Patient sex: M
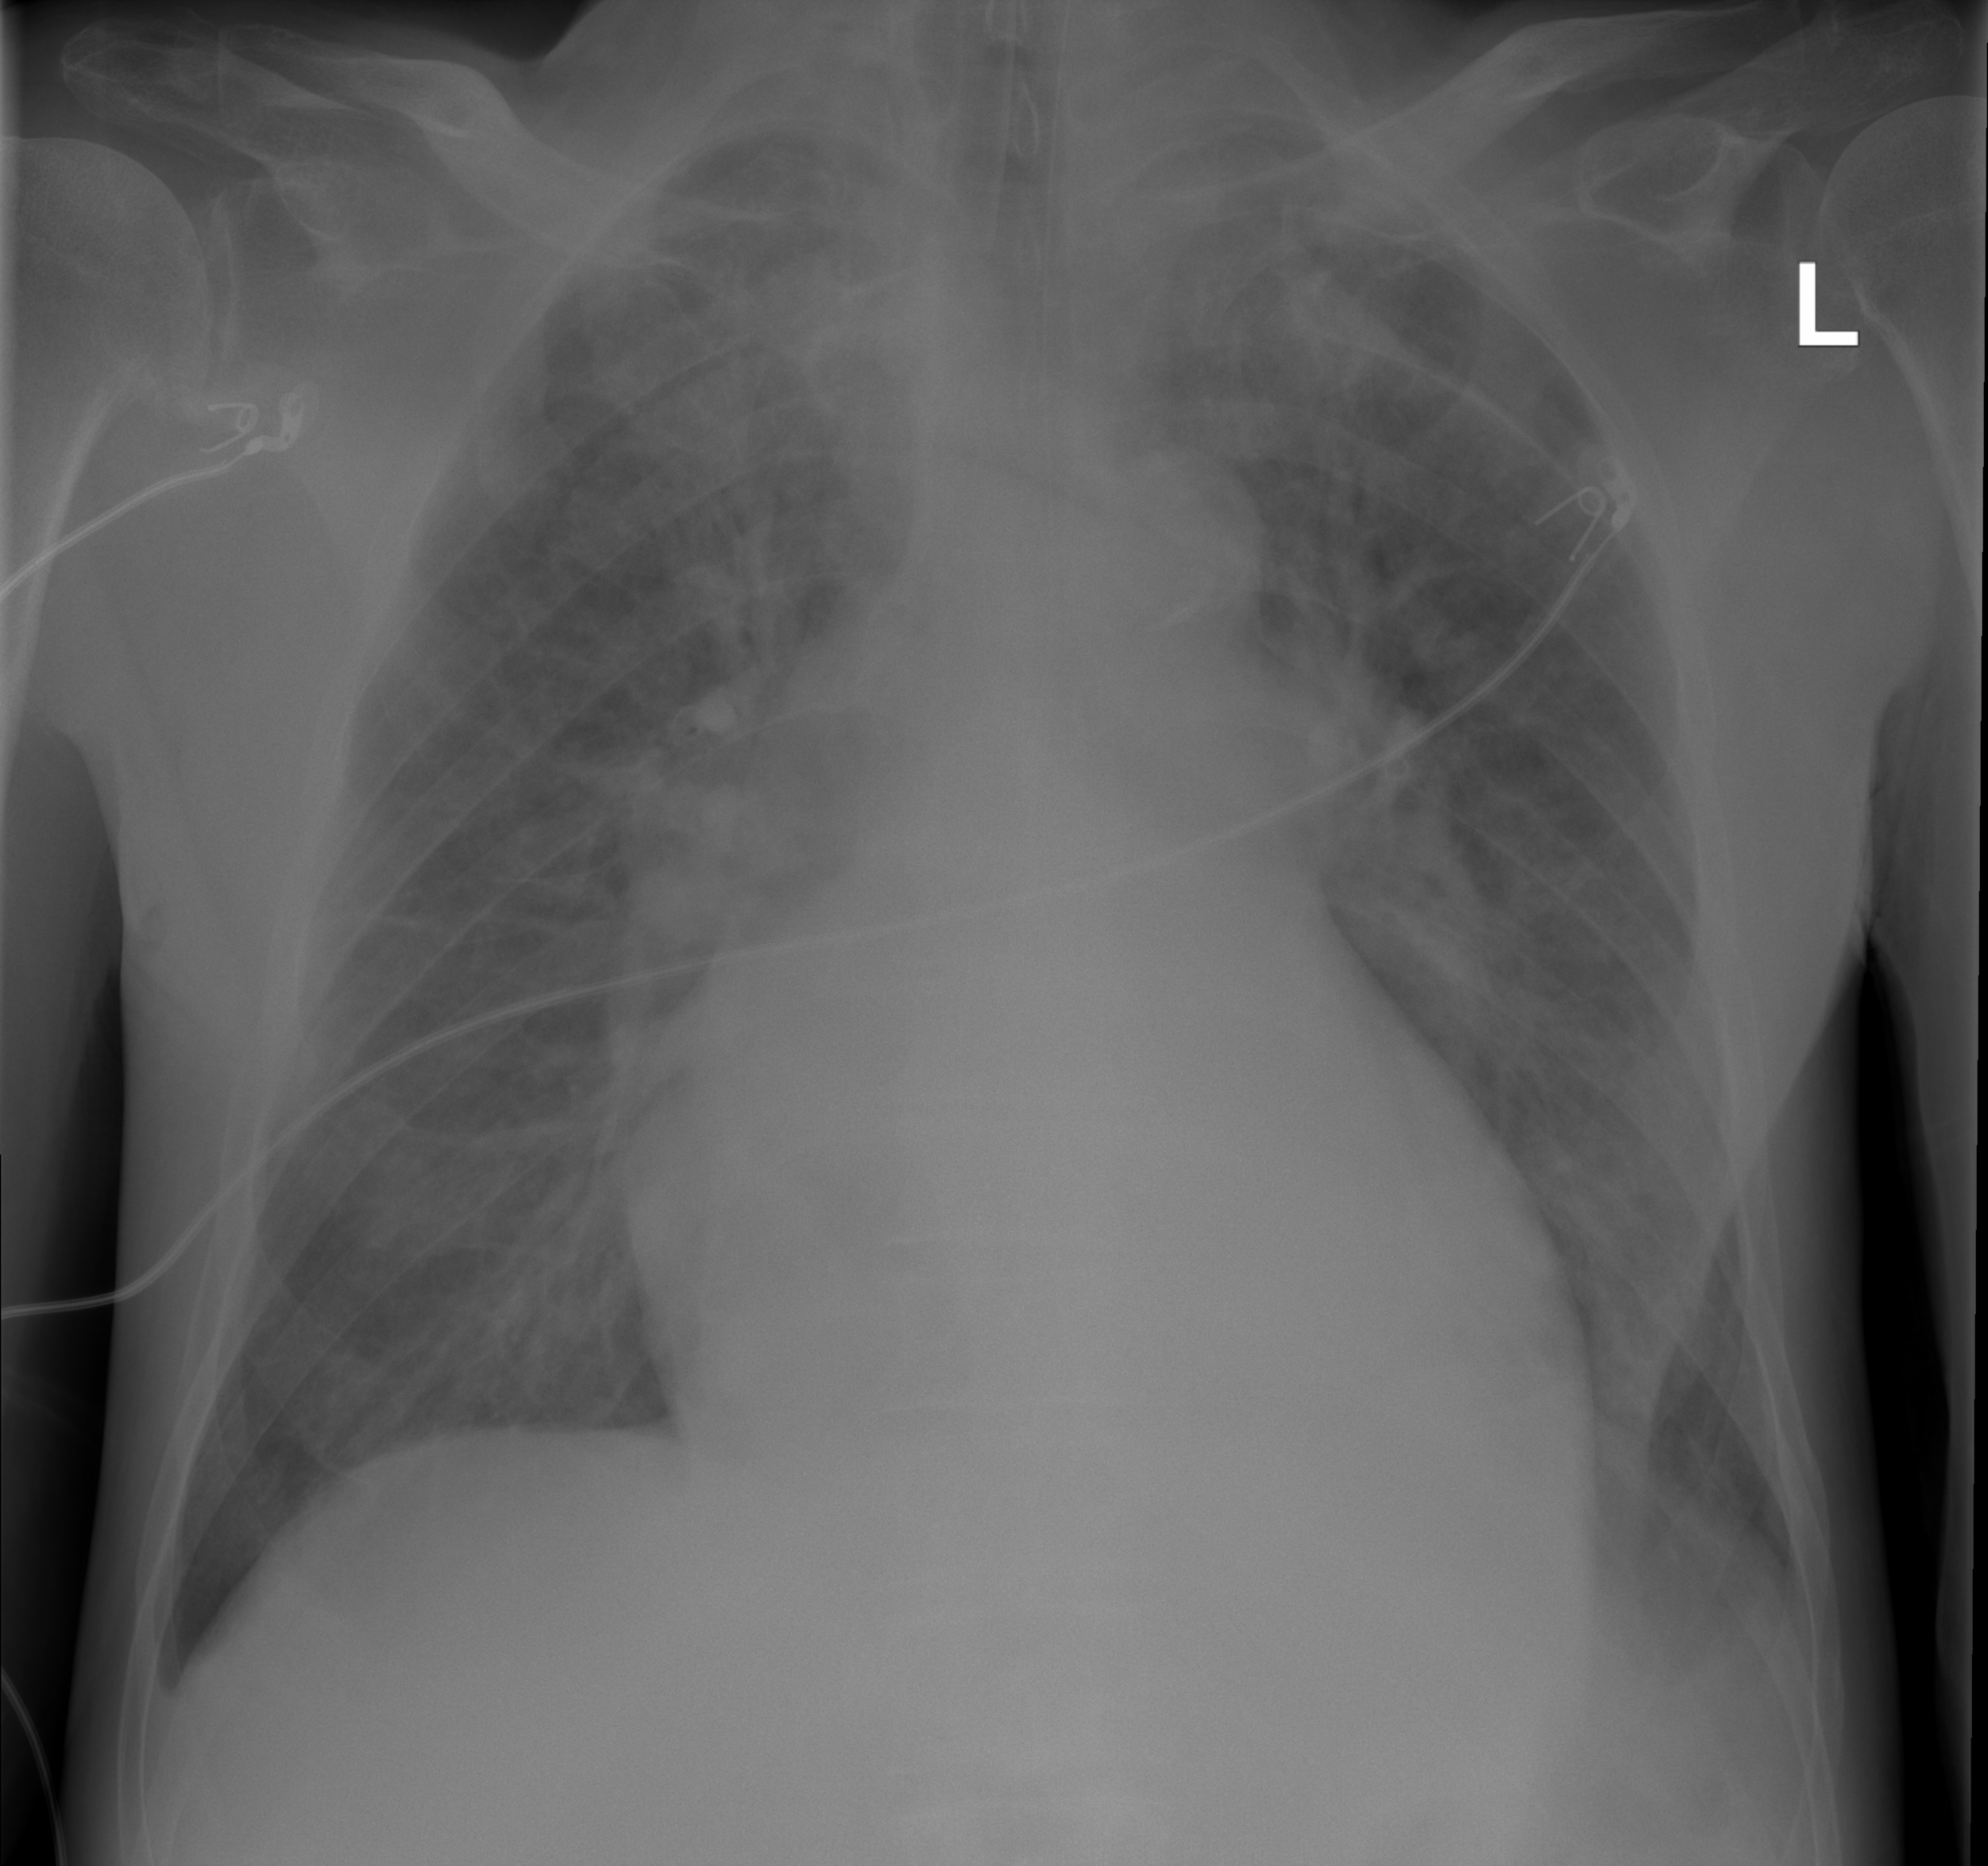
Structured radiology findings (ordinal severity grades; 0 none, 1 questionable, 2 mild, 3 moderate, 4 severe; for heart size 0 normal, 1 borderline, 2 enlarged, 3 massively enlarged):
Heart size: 2
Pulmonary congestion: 3
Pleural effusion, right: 2
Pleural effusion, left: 2
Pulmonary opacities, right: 3
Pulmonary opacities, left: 2
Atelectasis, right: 3
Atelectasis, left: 2